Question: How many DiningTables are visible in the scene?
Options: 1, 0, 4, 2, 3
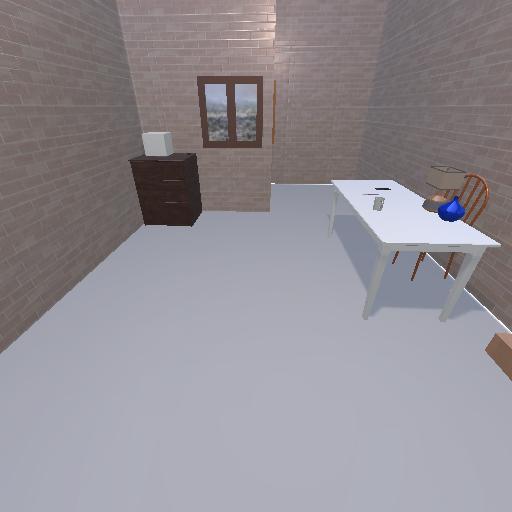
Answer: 1